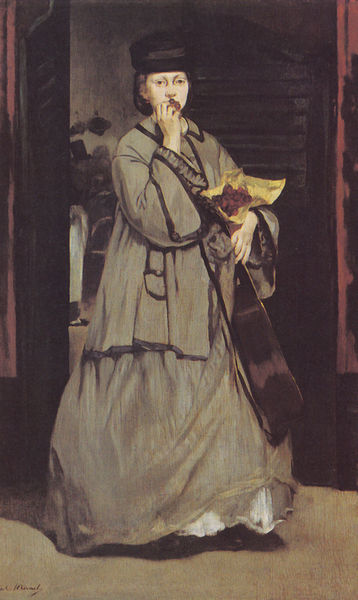
Titel: Die Straßensängerin
Künstler: Édouard Manet
Standort: Boston (Massachusetts)
Institution: Museum of Fine Arts
Schlagwörter: dunkel, gemälde, hand, schatten, umhang, weiß, gelb, grün, impressionismus, mädchen, ocker, stadt, blume, blumen, braun, fenster, finger, frankreich, frau, geste, grau, hintergrund, holz, hut, kleid, licht, mund, raum, schwarz, tür, zimmer, blick, dame, gebäude, rose, rosen, rot, tuch, beige, haube, malerei, rock, jacke, mütze, augen, blass, gesicht, halten, inkarnat, kragen, samt, spitze, taube, tragen, weit, ärmel, bildnis, instrument, portrait, porträt, signatur, vorhang, öl, gehen, boden, gewand, haare, mantel, saum, gitarre, konzert, musik, seide, fensterläden, genre, früchte, trauben, apfel, papier, umrisse, geschäft, türen, röcke, russland, verlassen, lila, violett, türe, laden, auftritt, essen, wohnung, hutband, ernst, inschrift, musikinstrument, manet, hochgesteckt, flügeltür, menzel, schwanger, tor, blumenstrauß, strauß, kirschen, fensterladen, veranda, nahrung, offen, durchblick, unterrock, beeren, erdbeeren, kittel, tasche, ganzfigur, geige, taschentuch, riechen, geruch, rosenstrauß, reif, ganzkörperporträt, laute, mandoline, traube, schüchtern, bieder, wohnen, musikerin, reifrock, kirsche, naschen, gebälk, flüchtig, tüte, bonbons, schaube, gittare, ängstlich, damenbildnis, saloon, berte, berthe, blumenpapier, dame mit kirschen, ende 19. jahrhundert, falltür, impressiv, mandy, saloontür, schwingtür, unterrück, schokolade, kosake, krau, riecht, instrumtent